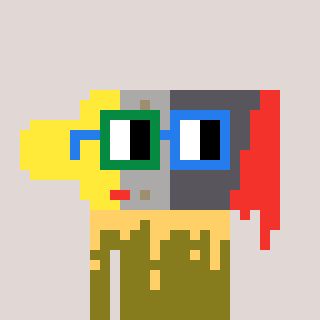
a pixel art character with square green and blue glasses, a paintbrush-shaped head and a gunk-colored body on a warm background